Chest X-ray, AP view. Patient: 33 years old, sex F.
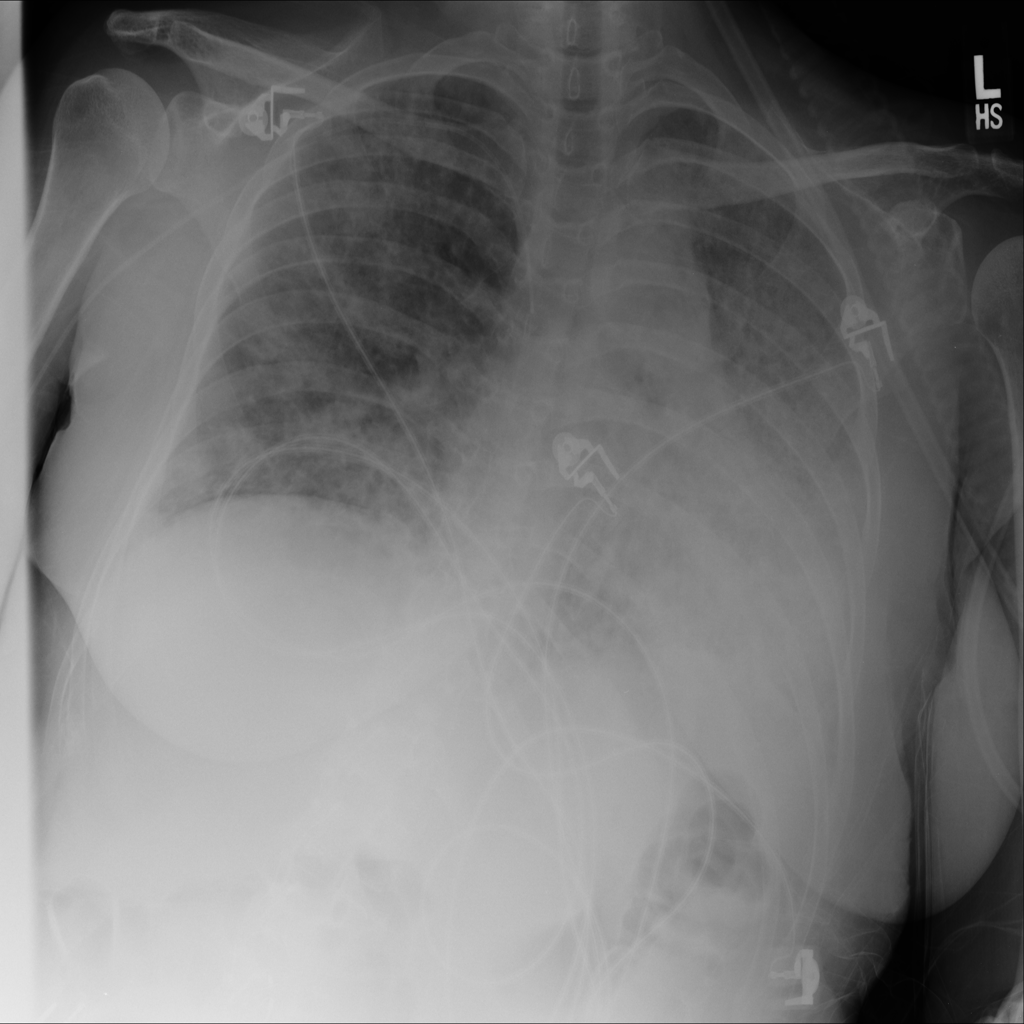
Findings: No Finding